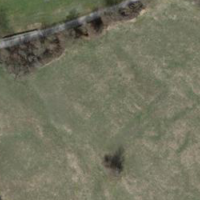
EUNIS habitat code: 52
Species observed at this site:
Lamium maculatum